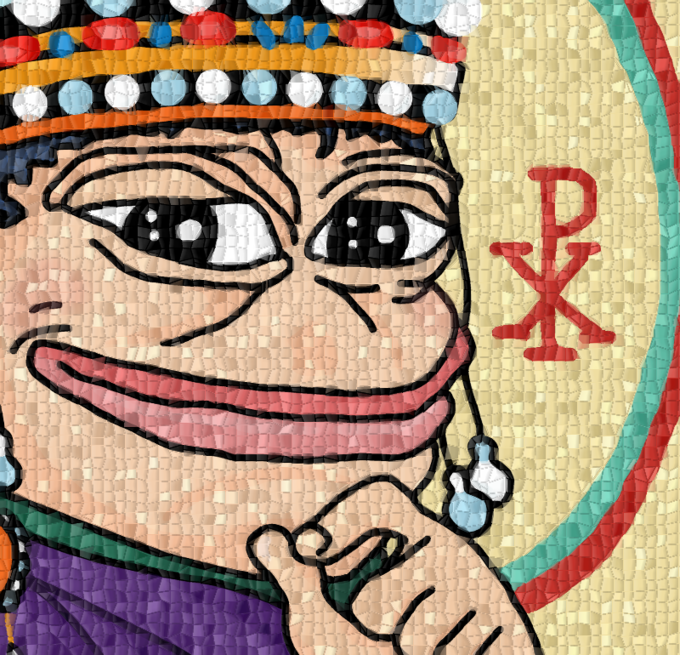
Label: 5_Wojak_with_Background